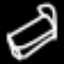
Label: bed